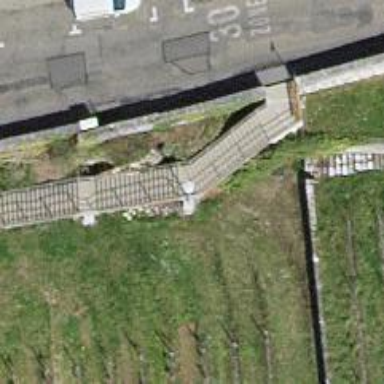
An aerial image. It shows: Set of steps on the road.